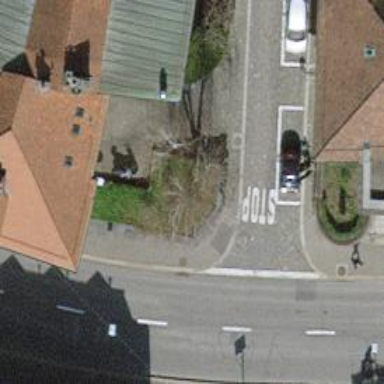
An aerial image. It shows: Asphalt footway with unmarked crossing.